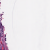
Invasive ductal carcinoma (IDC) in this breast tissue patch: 0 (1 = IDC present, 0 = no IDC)